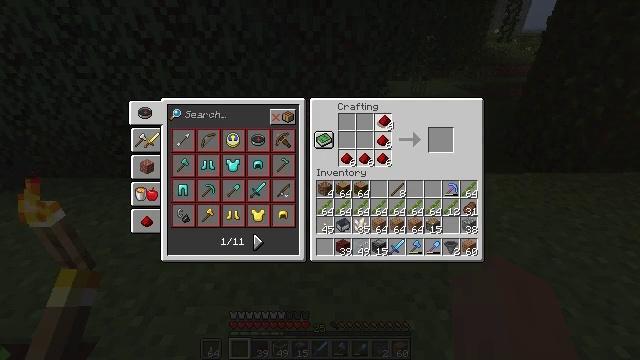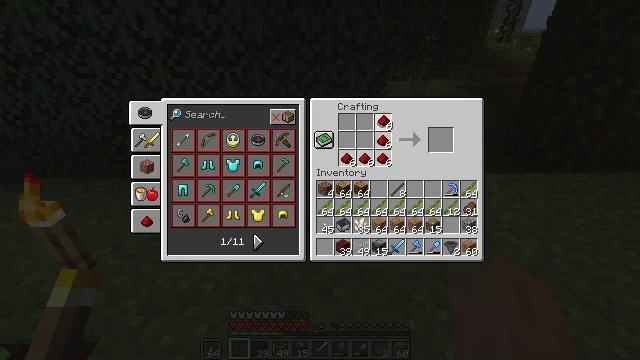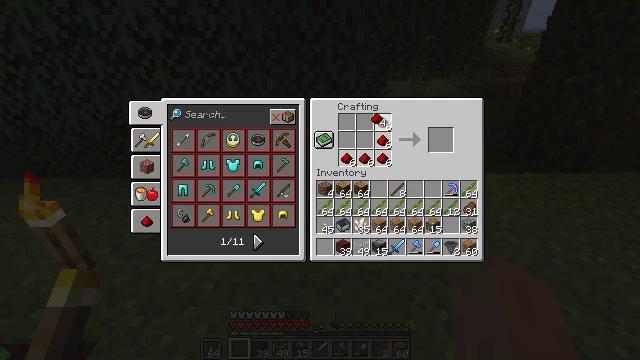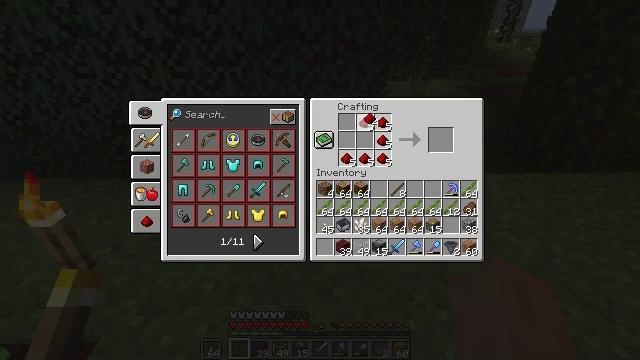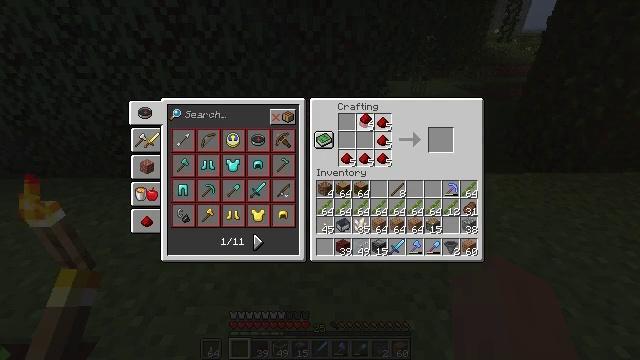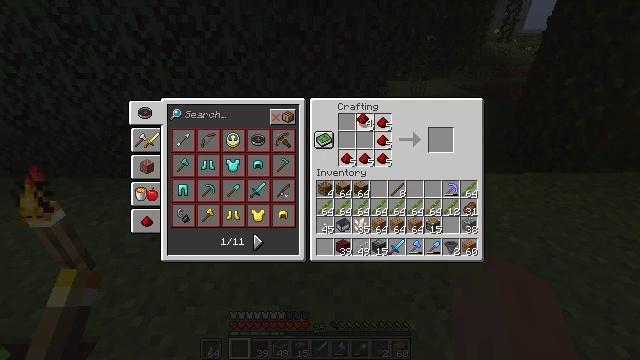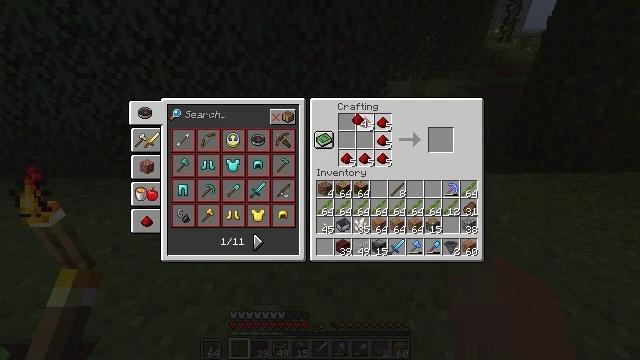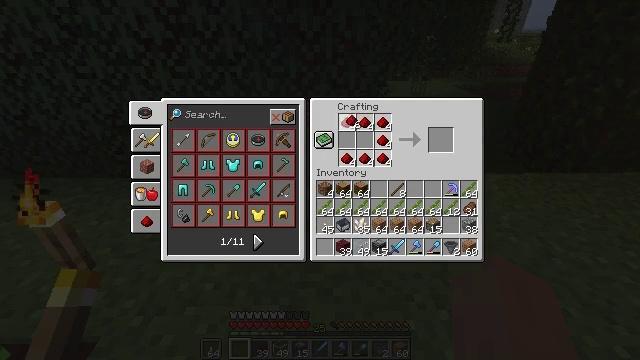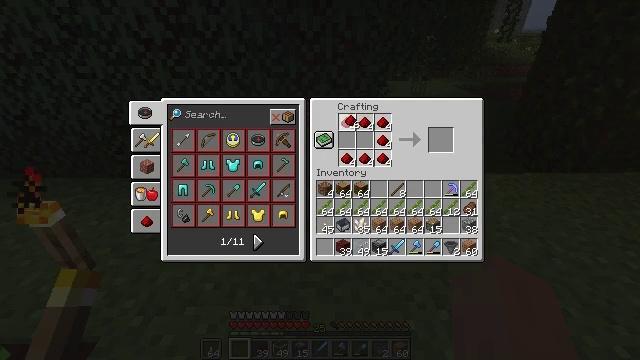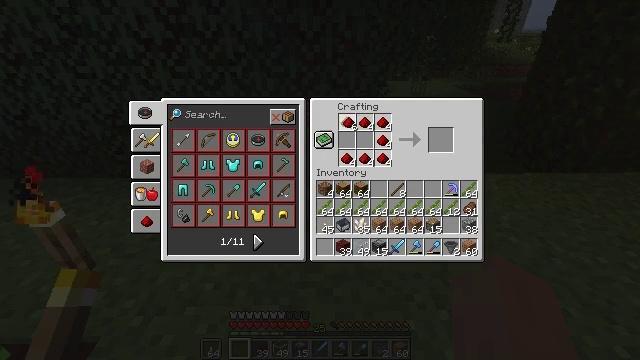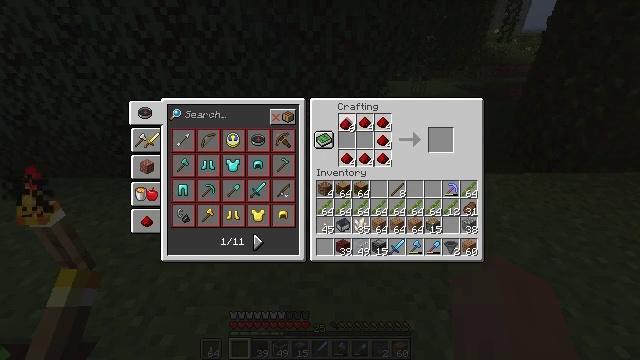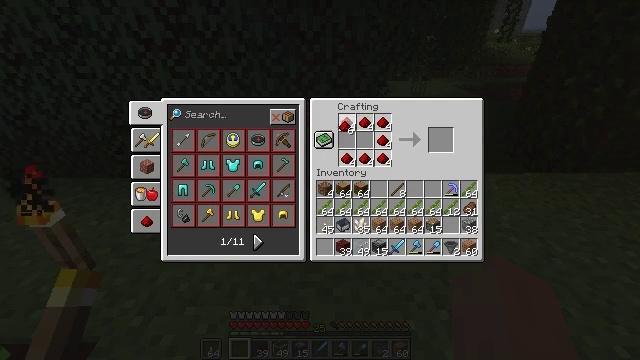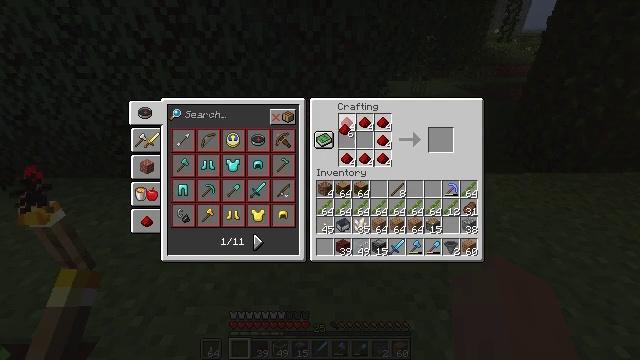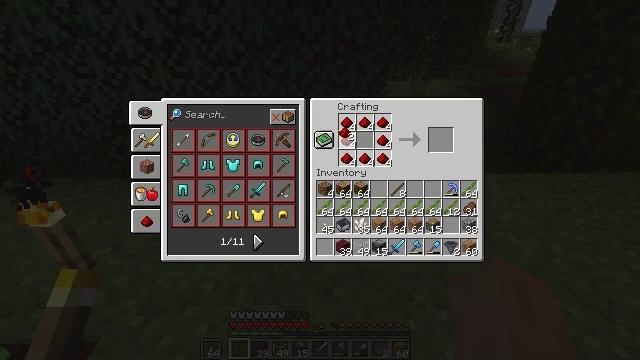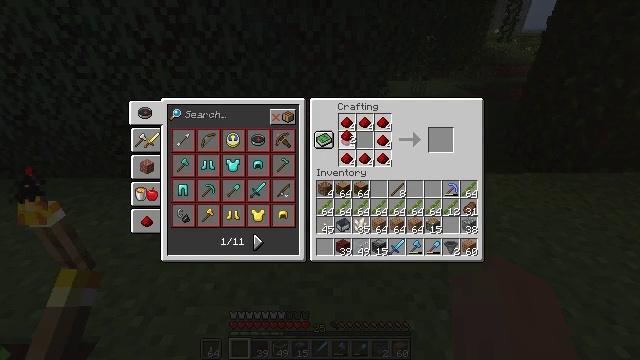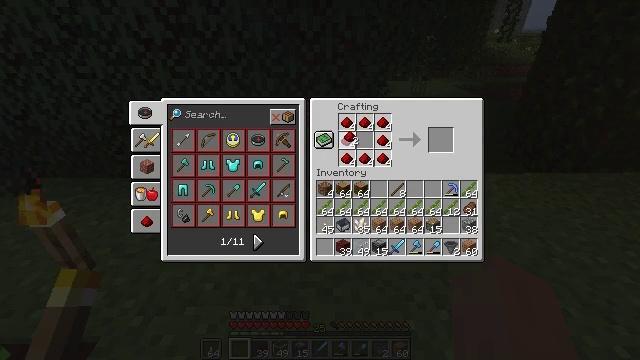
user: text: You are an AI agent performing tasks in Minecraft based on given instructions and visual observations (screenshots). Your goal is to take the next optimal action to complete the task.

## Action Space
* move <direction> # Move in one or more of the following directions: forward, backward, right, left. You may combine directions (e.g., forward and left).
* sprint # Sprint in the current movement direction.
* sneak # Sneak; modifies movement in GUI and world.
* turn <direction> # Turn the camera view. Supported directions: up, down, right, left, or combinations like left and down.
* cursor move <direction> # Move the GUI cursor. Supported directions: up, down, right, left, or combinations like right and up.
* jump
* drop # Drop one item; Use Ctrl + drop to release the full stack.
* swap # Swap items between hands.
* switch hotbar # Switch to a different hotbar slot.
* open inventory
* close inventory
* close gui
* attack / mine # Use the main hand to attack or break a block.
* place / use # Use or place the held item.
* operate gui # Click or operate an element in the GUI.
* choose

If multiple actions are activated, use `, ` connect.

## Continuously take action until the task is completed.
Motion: motion action
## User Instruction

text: Transform redstone dust into a solid redstone block.
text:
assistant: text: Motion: operate gui
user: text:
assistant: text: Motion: operate gui
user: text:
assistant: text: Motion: cursor move left, operate gui
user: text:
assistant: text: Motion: operate gui
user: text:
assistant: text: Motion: operate gui
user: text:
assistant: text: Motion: operate gui
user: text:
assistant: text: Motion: operate gui
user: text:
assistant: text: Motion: operate gui
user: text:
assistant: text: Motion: operate gui
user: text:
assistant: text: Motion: operate gui
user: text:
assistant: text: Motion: operate gui
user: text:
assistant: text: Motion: operate gui
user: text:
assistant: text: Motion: operate gui
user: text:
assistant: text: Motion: operate gui
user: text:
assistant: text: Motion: operate gui
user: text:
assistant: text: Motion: operate gui
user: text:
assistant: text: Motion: operate gui
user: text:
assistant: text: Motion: operate gui
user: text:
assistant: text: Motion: operate gui
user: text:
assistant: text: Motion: operate gui
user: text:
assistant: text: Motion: operate gui
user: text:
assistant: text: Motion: operate gui
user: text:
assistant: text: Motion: operate gui
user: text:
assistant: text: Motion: operate gui
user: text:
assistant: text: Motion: operate gui
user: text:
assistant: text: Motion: no_op
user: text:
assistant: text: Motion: cursor move down
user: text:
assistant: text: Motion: cursor move right and down
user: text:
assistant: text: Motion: cursor move right and down
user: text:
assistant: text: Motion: no_op